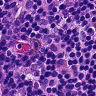
Metastatic tissue present: no